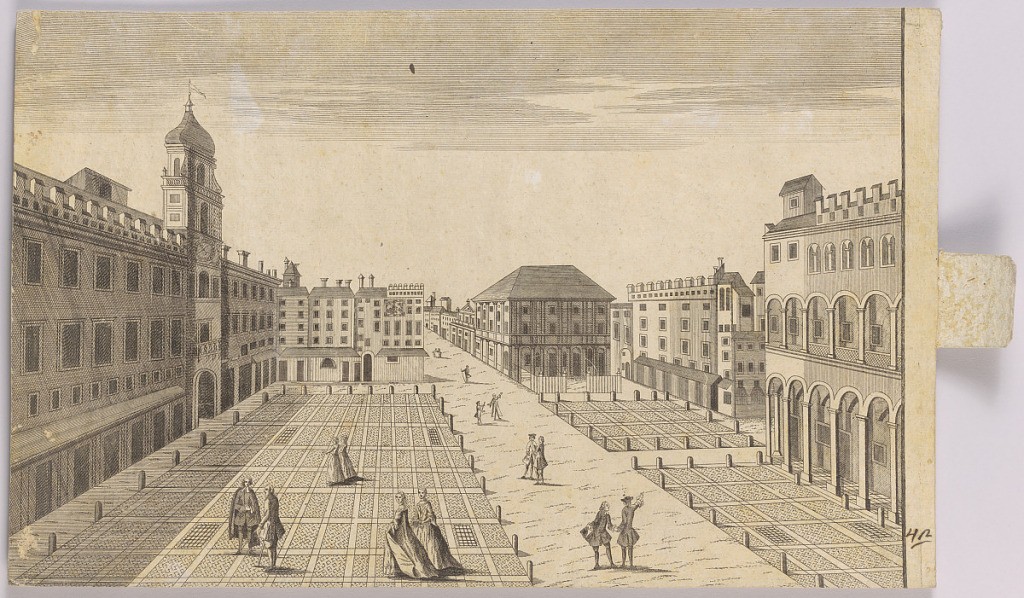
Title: Peep-Show Print
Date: mid-18th century
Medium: Engraving and brush and wash on paper
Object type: Print
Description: Peep-show print